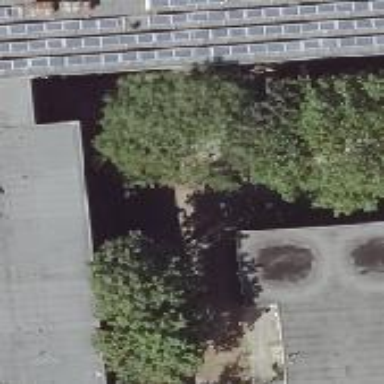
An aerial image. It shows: School building.